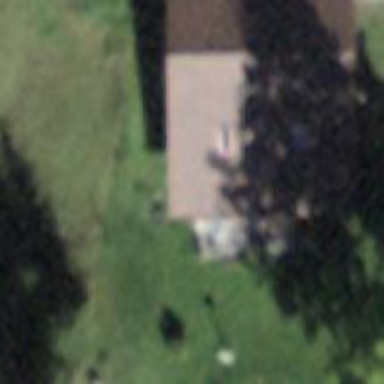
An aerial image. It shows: Cabin.